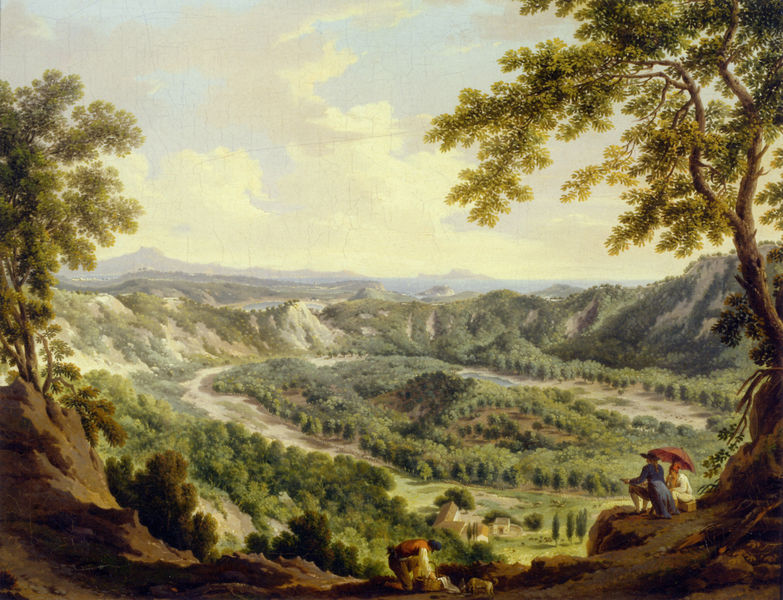
Titel: Ansicht der Solfatara bei Neapel
Künstler: Michael Wutky
Standort: Wien
Institution: Gemäldegalerie der Akademie der Bildenden Künste
Schlagwörter: baum, berg, blau, felsen, gemälde, himmel, mann, meer, schatten, wasser, wolken, bäume, fluss, frauen, gelb, grün, landschaft, menschen, see, sitzen, äste, abend, braun, frau, grau, hell, licht, männer, schwarz, strasse, tisch, weiss, ausblick, gebäude, haus, hund, regenschirm, rot, schirm, sonnenschirm, tier, weg, wiese, wolke, malerei, diener, stein, steine, gesten, öl, ast, ebene, erde, ferne, horizont, häuser, hügel, morgen, natur, stamm, strauch, weite, zweige, busch, büsche, sonne, sträucher, boden, klassizismus, paar, personen, tal, wald, anhöhe, rund, zypressen, aussicht, sommer, italien, süden, abhang, gepäck, berge, gebirge, gipfel, hang, dorf, landschaftsmalerei, idylle, pause, picknick, rast, bank, romantik, stämme, frack, weib, maler, korb, grun, panorama, senke, pärchen, picknickkorb, alpen, zweig, idyll, wälder, künstler, tanne, wurzeln, lanschaft, wanderer, romanik, sonnenschein, laubbäume, hänge, arkadien, eichen, träger, thal, hügelkette, kessel, akazien, tahl, akazie, blu, krater, arkadisch, romatik, flusschleife, höhenweg, bäüme, pcknik, 19. jahrhundert, darock, riess, schatten#, picknickorb